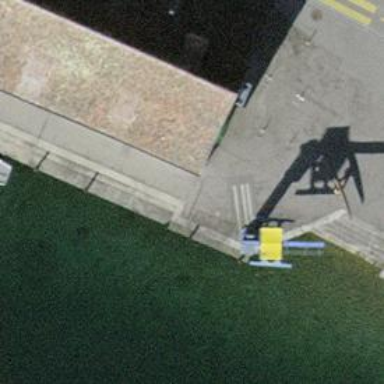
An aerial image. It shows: Floor-mounted crane.